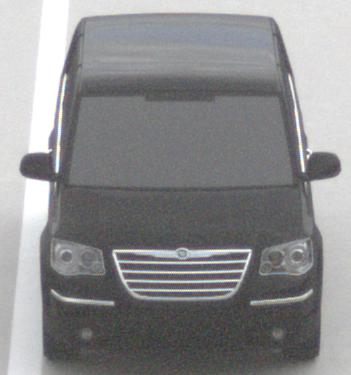
Make: Chrysler
Model: Grand Voyager 3.8
Detailed model: Grand Voyager
Model produced from: 2008/03
Model produced until: 2010/12
Doors: 5
Color: black
Road condition: dry road
Daytime: midday
Contrast: low contrast